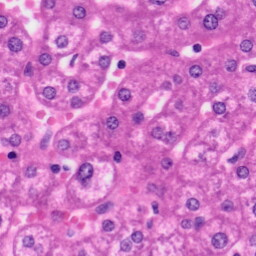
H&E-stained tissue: Liver